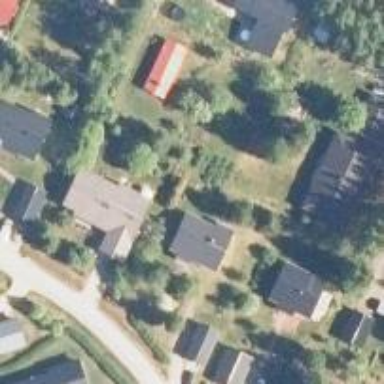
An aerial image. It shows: Peaceful suburb.